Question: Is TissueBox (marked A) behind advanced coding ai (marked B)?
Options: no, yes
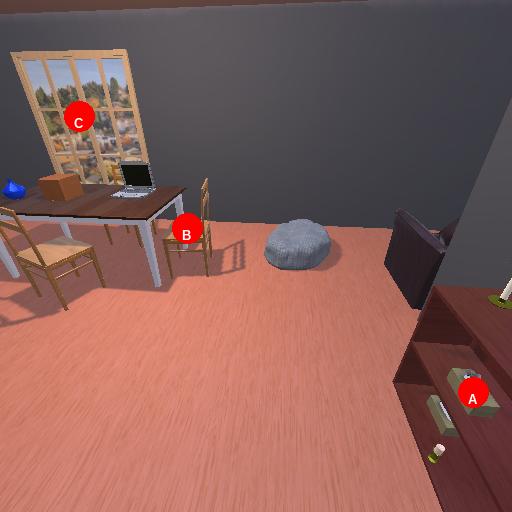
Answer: no